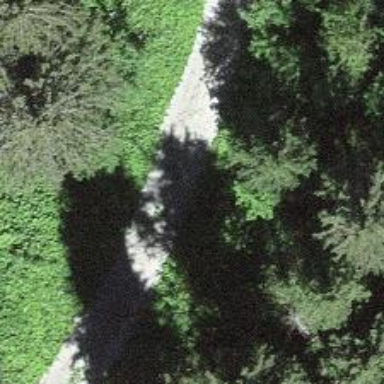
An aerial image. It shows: Downhill track with classic grooming. The track has grade2 tracktype.